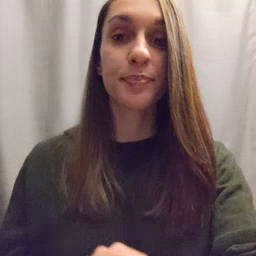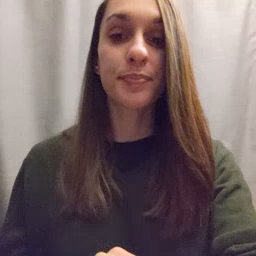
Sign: not